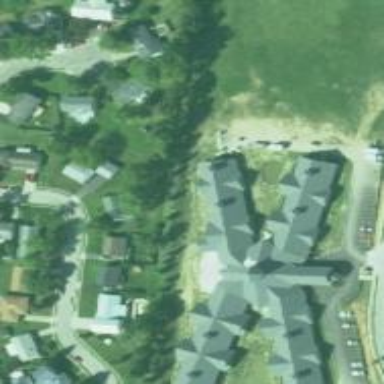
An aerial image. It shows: Nursing home building.